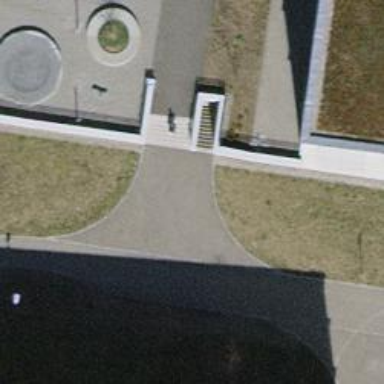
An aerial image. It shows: Concrete steps.